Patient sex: F
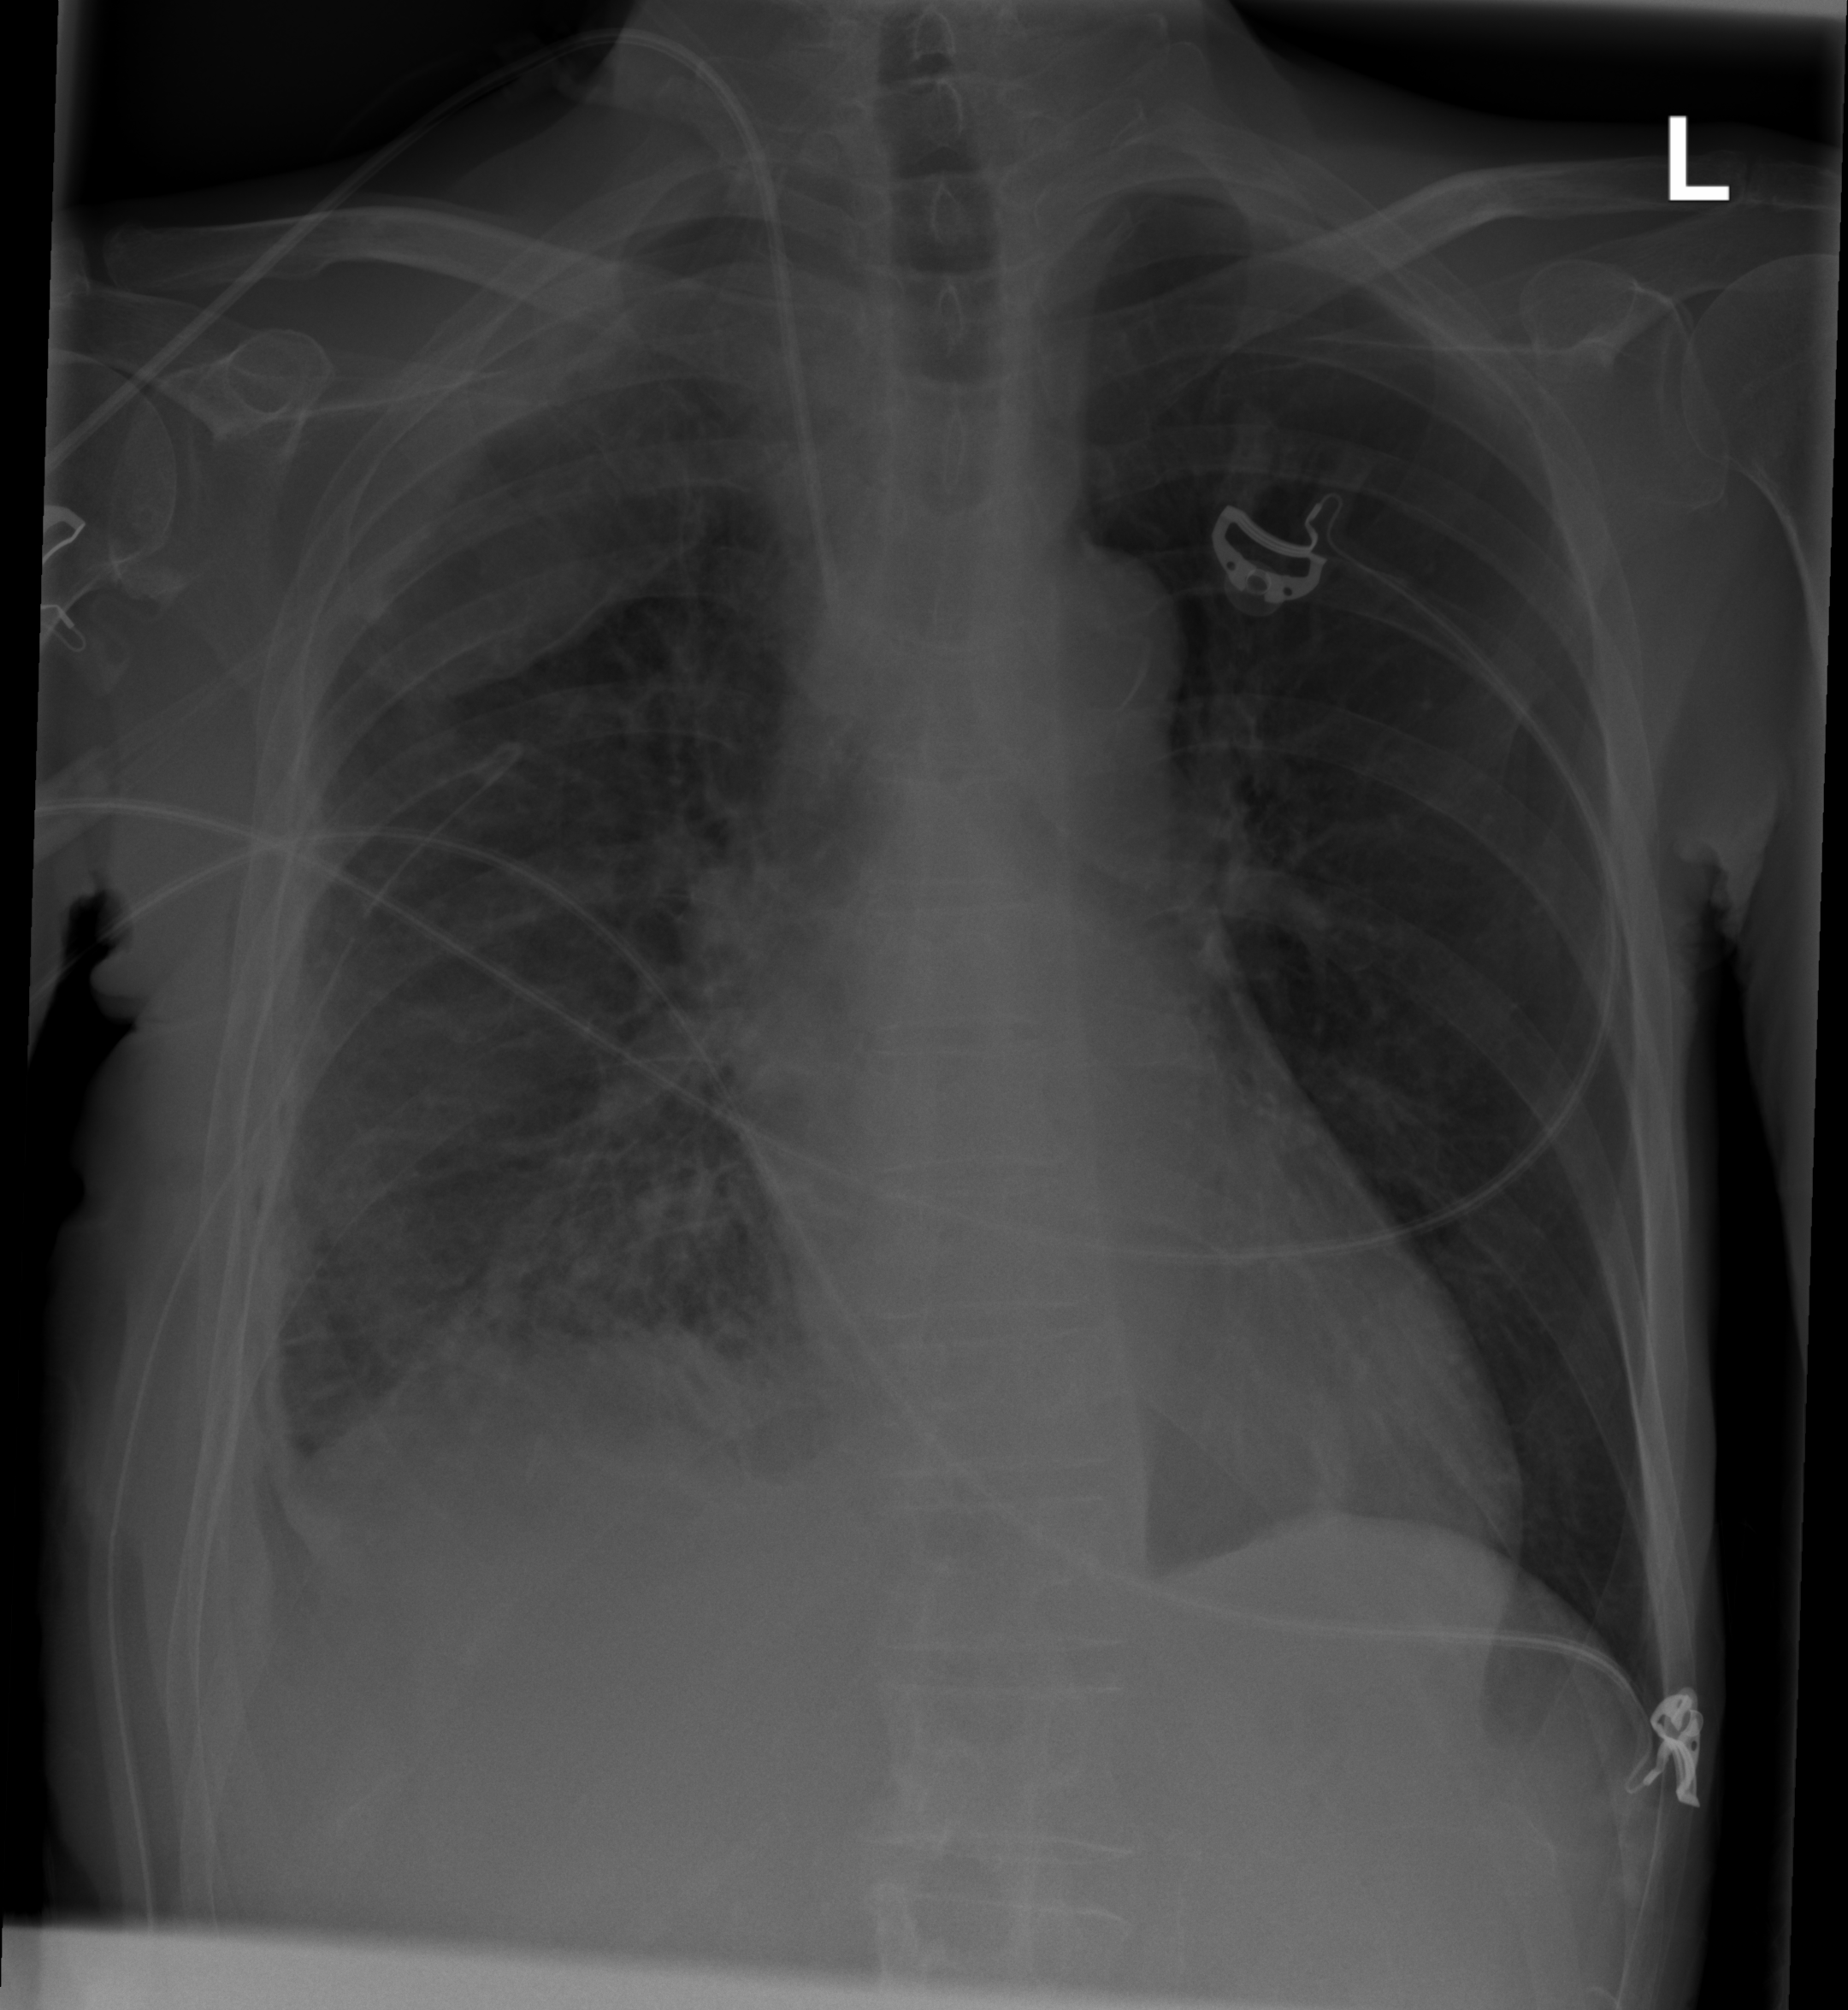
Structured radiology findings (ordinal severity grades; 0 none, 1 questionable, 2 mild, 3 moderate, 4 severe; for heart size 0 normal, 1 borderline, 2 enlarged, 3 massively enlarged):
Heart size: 0
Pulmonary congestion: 0
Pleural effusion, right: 2
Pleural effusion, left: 0
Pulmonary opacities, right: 2
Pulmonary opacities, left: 0
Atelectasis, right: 2
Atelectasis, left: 0